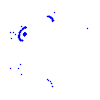
Particle: proton